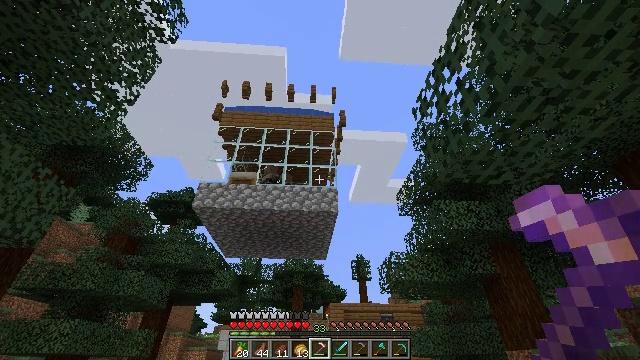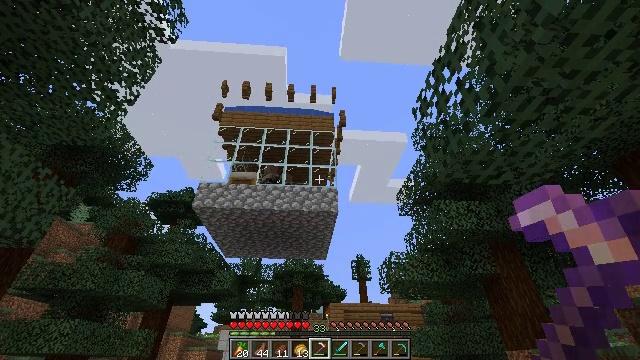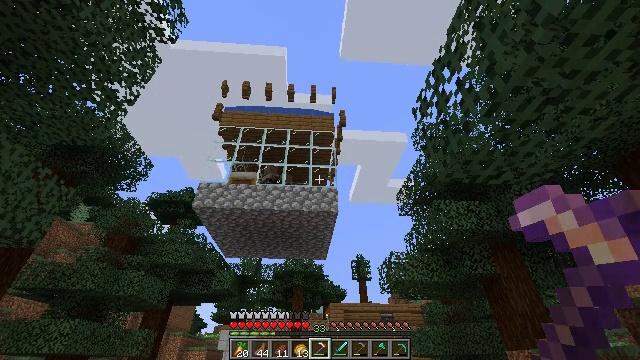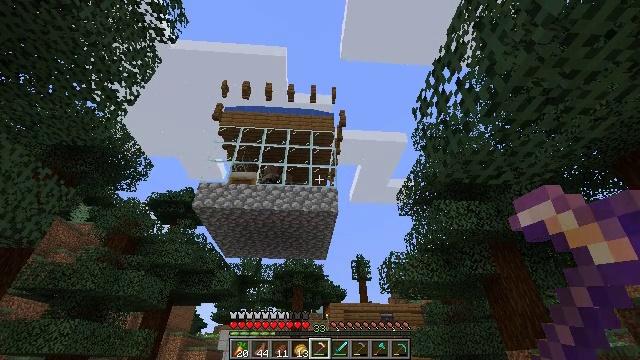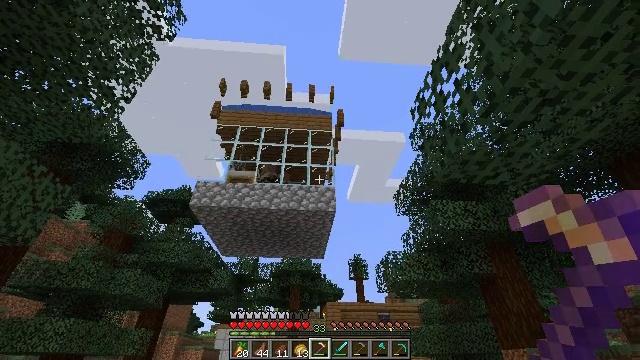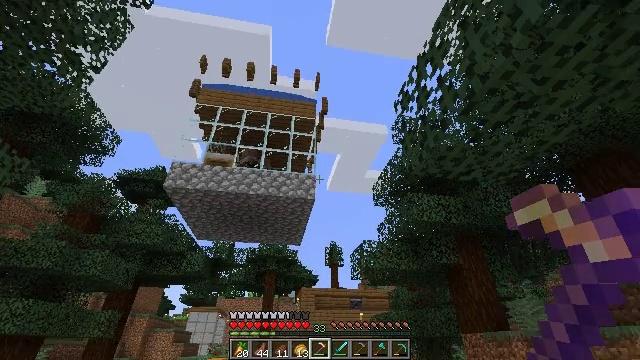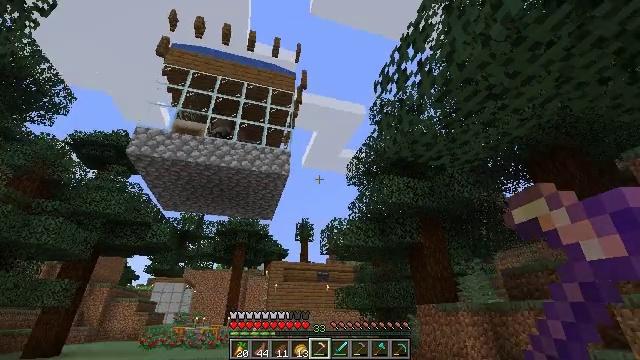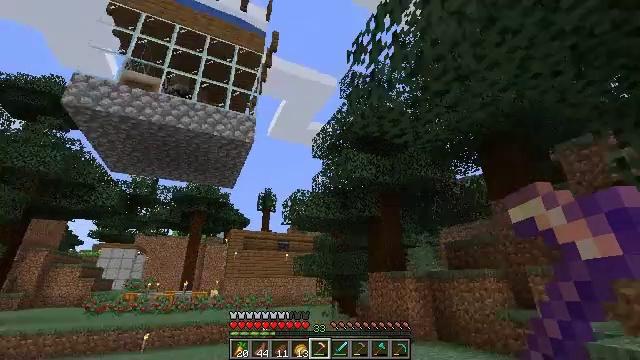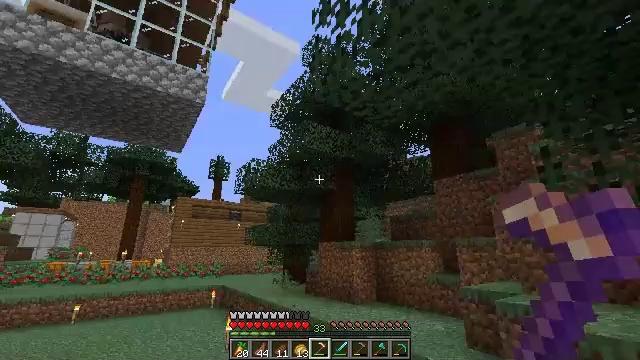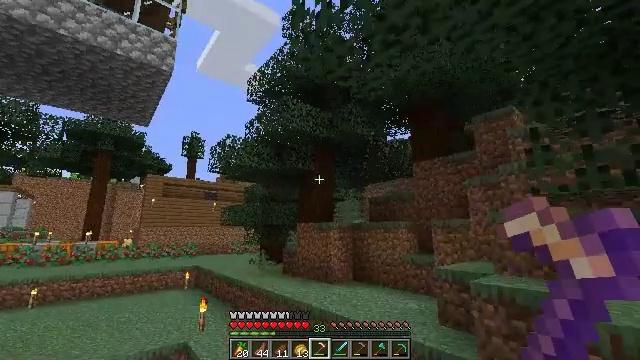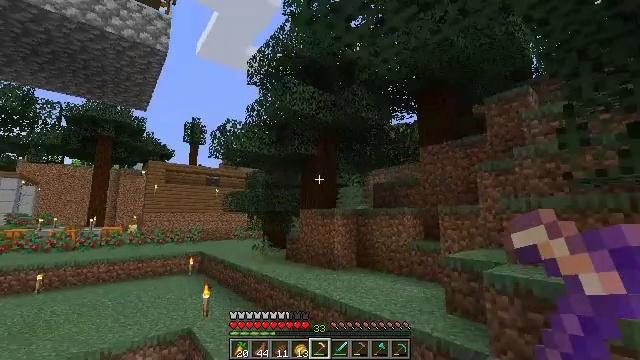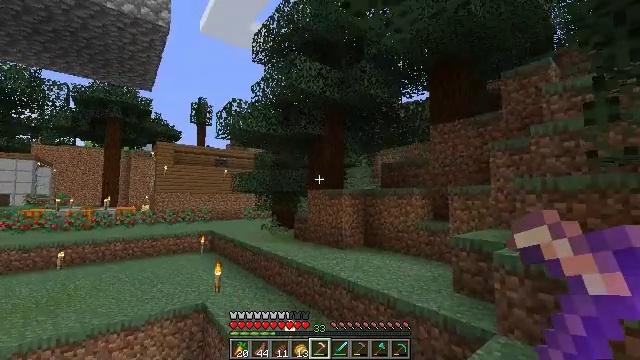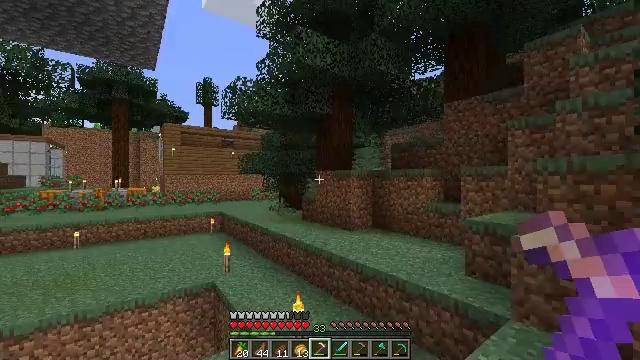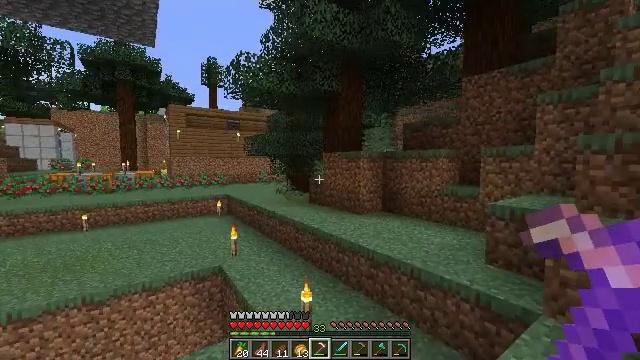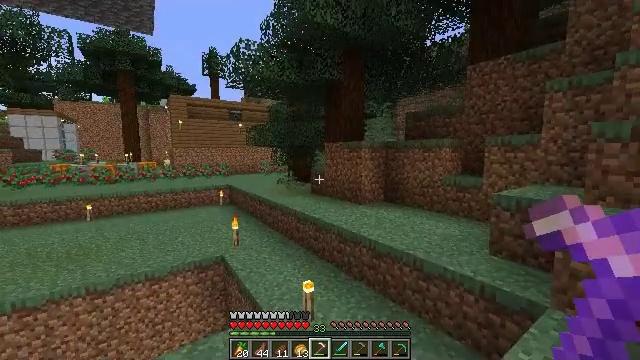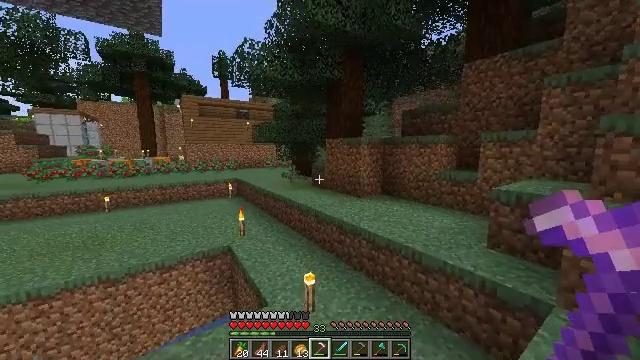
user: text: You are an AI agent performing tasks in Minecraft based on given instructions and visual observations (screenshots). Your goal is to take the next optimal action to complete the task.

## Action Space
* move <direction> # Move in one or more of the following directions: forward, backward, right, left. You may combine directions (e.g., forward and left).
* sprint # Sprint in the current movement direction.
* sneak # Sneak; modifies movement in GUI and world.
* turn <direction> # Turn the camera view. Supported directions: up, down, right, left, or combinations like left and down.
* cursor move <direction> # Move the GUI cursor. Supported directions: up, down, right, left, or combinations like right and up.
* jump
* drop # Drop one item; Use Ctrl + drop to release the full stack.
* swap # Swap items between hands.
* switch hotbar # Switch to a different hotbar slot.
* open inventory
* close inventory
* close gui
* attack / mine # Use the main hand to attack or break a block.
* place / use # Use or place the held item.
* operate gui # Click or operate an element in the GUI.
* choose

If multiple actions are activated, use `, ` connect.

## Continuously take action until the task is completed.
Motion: motion action
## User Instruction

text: Dig up carrots from the soil.
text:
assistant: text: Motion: no_op
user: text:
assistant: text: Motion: no_op
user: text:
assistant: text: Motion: no_op
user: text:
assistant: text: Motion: no_op
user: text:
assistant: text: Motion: turn right and down
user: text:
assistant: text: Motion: turn right and down
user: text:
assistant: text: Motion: move forward, turn right and down
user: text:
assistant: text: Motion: move forward, turn right and down
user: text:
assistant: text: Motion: move forward, turn right and down
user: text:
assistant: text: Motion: move forward, turn down
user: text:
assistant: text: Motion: move forward, turn left and down
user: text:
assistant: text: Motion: move forward, turn left and down
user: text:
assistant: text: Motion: move forward, sprint, turn left and down
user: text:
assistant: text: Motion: move forward, sprint, turn down
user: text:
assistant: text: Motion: move forward, sprint, turn down
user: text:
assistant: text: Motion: move forward, sprint, turn down
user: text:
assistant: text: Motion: move forward, sprint
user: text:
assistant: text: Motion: move forward
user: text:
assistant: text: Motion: move forward
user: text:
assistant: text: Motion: move forward, turn down
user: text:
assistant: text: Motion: move forward, turn left
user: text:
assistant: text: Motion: move forward, sprint, turn left
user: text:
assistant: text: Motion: move forward, sprint, turn left
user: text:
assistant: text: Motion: move forward, sprint, turn left and up
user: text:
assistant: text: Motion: move forward, sprint, turn left and up
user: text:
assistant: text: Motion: move forward, turn left and up
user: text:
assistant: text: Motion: move forward, turn left
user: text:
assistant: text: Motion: move forward
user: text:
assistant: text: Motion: move forward
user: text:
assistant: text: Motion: move forward